Field crop: tomato
Growth stage: 2
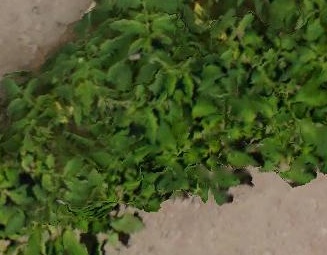
Species: tomato